Brain MRI, t2w sequence, axial 2D slice.
Patient: age 51, sex F, weight 95 kg, height 1.95 m
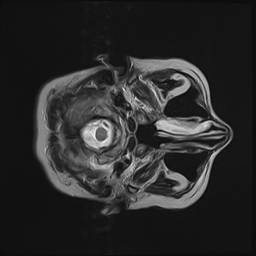